Question: I've written a simple Node.js app that streams content (primarily for videos, but other stuff works too). It seems to work fine except with some jpegs, where the bottom of the image is not always displayed.
Here's an example, with the bottom portion of the picture missing on the left.

A site showing the problem is <URL>
The code for the app is <URL>, but I guess the important lines are
'''
stream = fs.createReadStream(info.file, { flags: "r", start: info.start, end: info.end });
stream.pipe(res);
'''
(So all of the heavy lifting is done by stream.js, not my code.)
- - 'process.stdout'- 'stdout'- - - - -
Browser tests (over 3 computers & 1 VM)
- - - - - -
I really have no idea what's going on here. I thought it could be a weird graphics driver bug, but the behaviour is consistent across all computers I've tried. I find it hard to blame Node.js / my code for this as it does seem to be transferring the whole of the file, but then it works fine without it.
Happy to supply more details if needed.
* Obviously I haven't tried every possible file type, but pngs, progressive jpegs, text and videos seem to work.
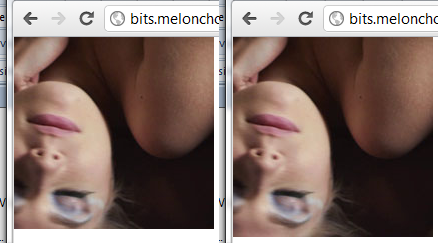
Answer: It turns out that the problem was the file size sent in the header ('header["Content-Length"]'). I'd set this to 'info.end - info.start', whereas the actual size is 1 more than that. Some browsers didn't like this and missed off the end of the picture when displaying it on screen. Oops.